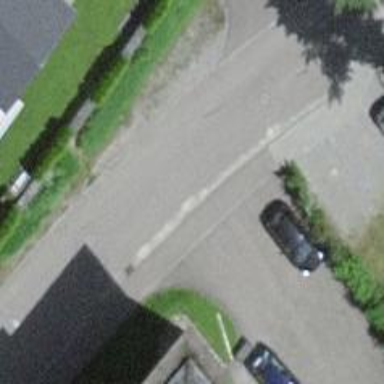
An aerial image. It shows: Residential road with separate asphalt sidewalk.